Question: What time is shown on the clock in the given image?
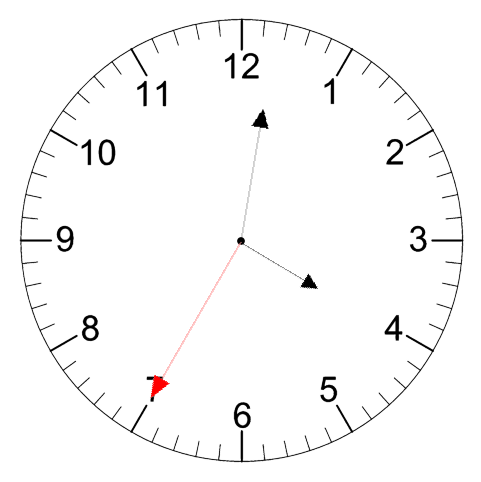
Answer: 04:01:35